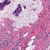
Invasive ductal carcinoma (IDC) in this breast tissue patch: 1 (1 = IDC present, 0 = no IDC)